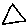
Label: triangle